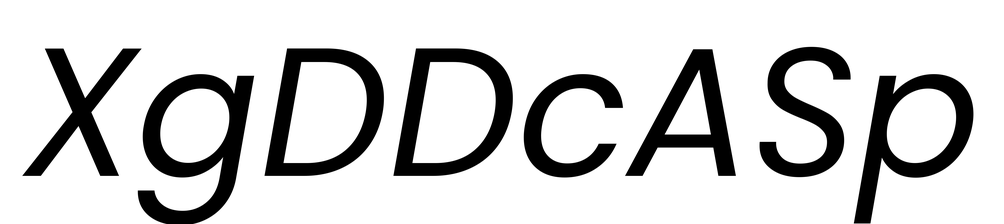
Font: Poppins-Italic